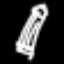
Label: pencil